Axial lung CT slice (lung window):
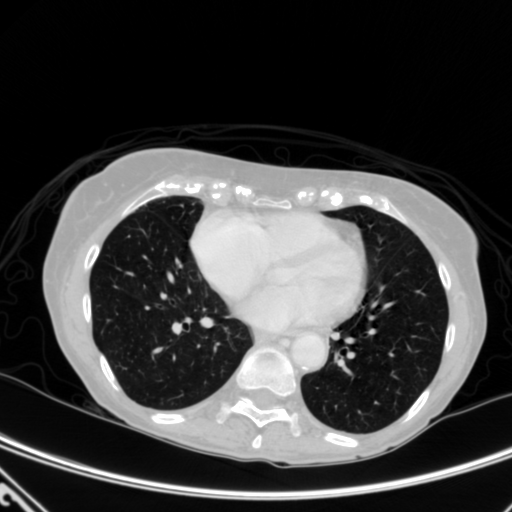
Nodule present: no